Question: for sure this is not the best title. I'm creating a system to generate math problems. The developer must implement two interfaces:
- 'Problem'- 'Configuration''Problem'
These are the interfaces:
'''
public abstract class Problem
{
}
public abstract class Configuration
{
}
'''

And here is one example for the BinaryProblem.
'''
public class BinaryProblem : Problem
{
public decimal X { get; set; }
public decimal Y { get; set; }
public BinaryProblem(decimal x, decimal y)
{
this.X = x; // Number 1
this.Y = y; // Number 2
}
}
public class BinaryProblemConfiguration : Configuration
{
// Range for X
public int XMin { get; set; }
public int XMax { get; set; }
// Range for Y
public int YMin { get; set; }
public int YMax { get; set; }
public BinaryProblemConfiguration() { }
}
'''
Can you see that line between Problem and Configuration? I need to put many Modules which implements those two interfaces.
So, I need a way to generate them. I was thinking in create an abstract class where contains:
- 'protected static Random''random.Next(X1, Y1);'- 'public abstract TProblem Generate(TConfiguration config); // where : TProblem : Problem, new(), TConfiguration : Configuration'
And implement this abstract class in each problem type.
My question is: Is this a good way to start to solve this solution or what other solution do I have to do?
One example which I was trying to is:
This is my abstract class, I mean my idea is when you instanciate this class, you specify the generic values:
'''
public interface IProblemFactory
{
Problem CreateProblem();
}
public abstract class ProblemBaseFactory<TProblem, TConfiguration> : IProblemFactory
where TProblem : Problem
where TConfiguration : Configuration
{
private const int SEED = 100;
protected TConfiguration _config;
protected static Random _random;
public ProblemBaseFactory(TConfiguration config)
{
_config = config;
if (_random == null) _random = new Random(SEED);
}
public void SetSeed(int newSeed)
{
_random = new Random(newSeed);
}
public Problem CreateProblem()
{
return CreateProblem(_config);
}
public abstract TProblem CreateProblem(TConfiguration config);
}
public class BinaryProblemFactory : ProblemBaseFactory<BinaryProblem, BinaryProblemConfiguration>
{
public override BinaryProblem CreateProblem(BinaryProblemConfiguration config)
{
var x = GenerateValueInRange(_config.Range1);
var y = GenerateValueInRange(_config.Range2);
return new BinaryProblem(x, y, Operators.Addition);
}
private decimal GenerateValueInRange(Range<int> range)
{
return _random.Next(range.MinValue, range.MaxValue);
}
}
'''
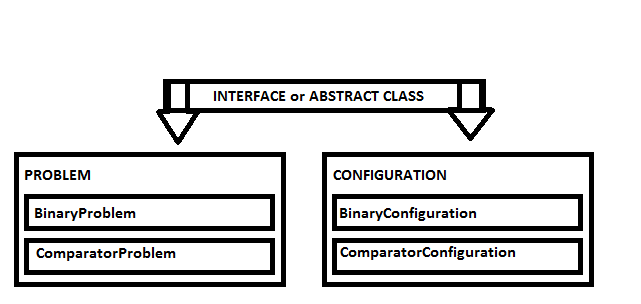
Answer: I think it's good to aggregate values that used together. In your case object Range will be useful. Something like (without verification min <= max):
'''
public class Range<T>
{
public Range(T min, T max)
{
Min = min;
Max = max;
}
public T Min { get; private set; }
public T Max { get; private set; }
}
'''
After that BinaryProblemConfiguration will look like this:
'''
public class BinaryProblemConfiguration
{
public Range<int> XRange { get; set; }
public Range<int> YRange { get; set; }
}
'''
What you actually implementing is products factory. So I Intermediary is not very descriptive name for it:
'''
public interface IProblemFactory
{
Problem CreateProblem();
}
'''
Create factory for each type of products. Each factory knows what type of product it creates and what type of configuration it needs. E.g:
'''
public class BinaryProblemFactory : IProblemFactory
{
private BinaryProblemConfiguration _config;
private Random _random;
public BinaryProblemFactory(BinaryProblemConfiguration config)
{
_config = config;
// or you can use const seed here
_random = new Random(DateTime.Now.Millisecond);
}
public override Problem CreateProblem()
{
var x = GenerateValueInRange(_config.XRange);
var y = GenerateValueInRange(_config.YRange);
return new BinaryProblem(x, y);
}
private decimal GenerateValueInRange(Range<int> range)
{
return _random.Next(range.Min, range.Max);
}
}
'''
Factory creation:
'''
BinaryProblemConfiguration config = new BinaryProblemConfiguration();
config.XRange = new Range<int>(0, 100);
config.YRange = new Range<int>(-50, 50);
IProblemFactory problemFactory = new BinaryProblemFactory(config);
'''
Pass created problem factory somewhere as IProblemFactory:
'''
Problem problem = problemFactory.CreateProblem();
'''
Also there no special need for configuration object. I think that creator of product should have knowledge how to create product. So I'd rather go with properties XRange and YRange added to factory:
'''
BinaryProblemFactory binaryProblemFactory = new BinaryProblemFactory();
binaryProblemFactory.XRange = new Range<int>(0, 100);
binaryProblemFactory.YRange = new Range<int>(-50, 50);
'''